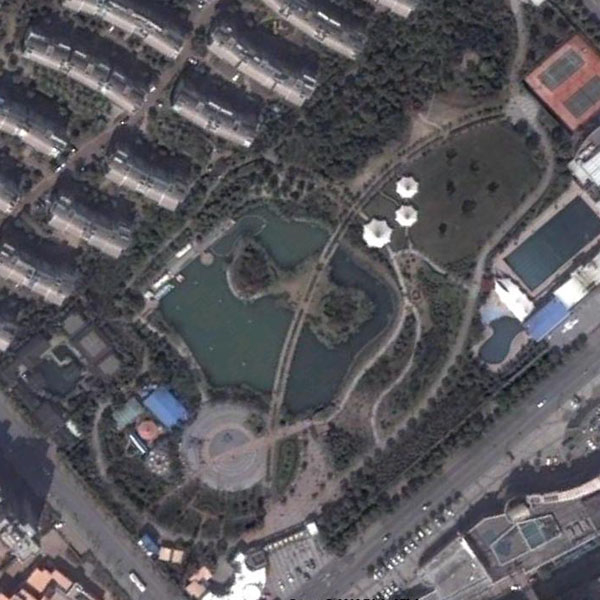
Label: Park